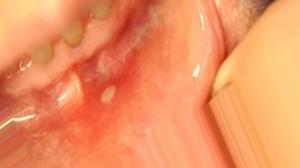
Condition: Mouth Ulcer